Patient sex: M
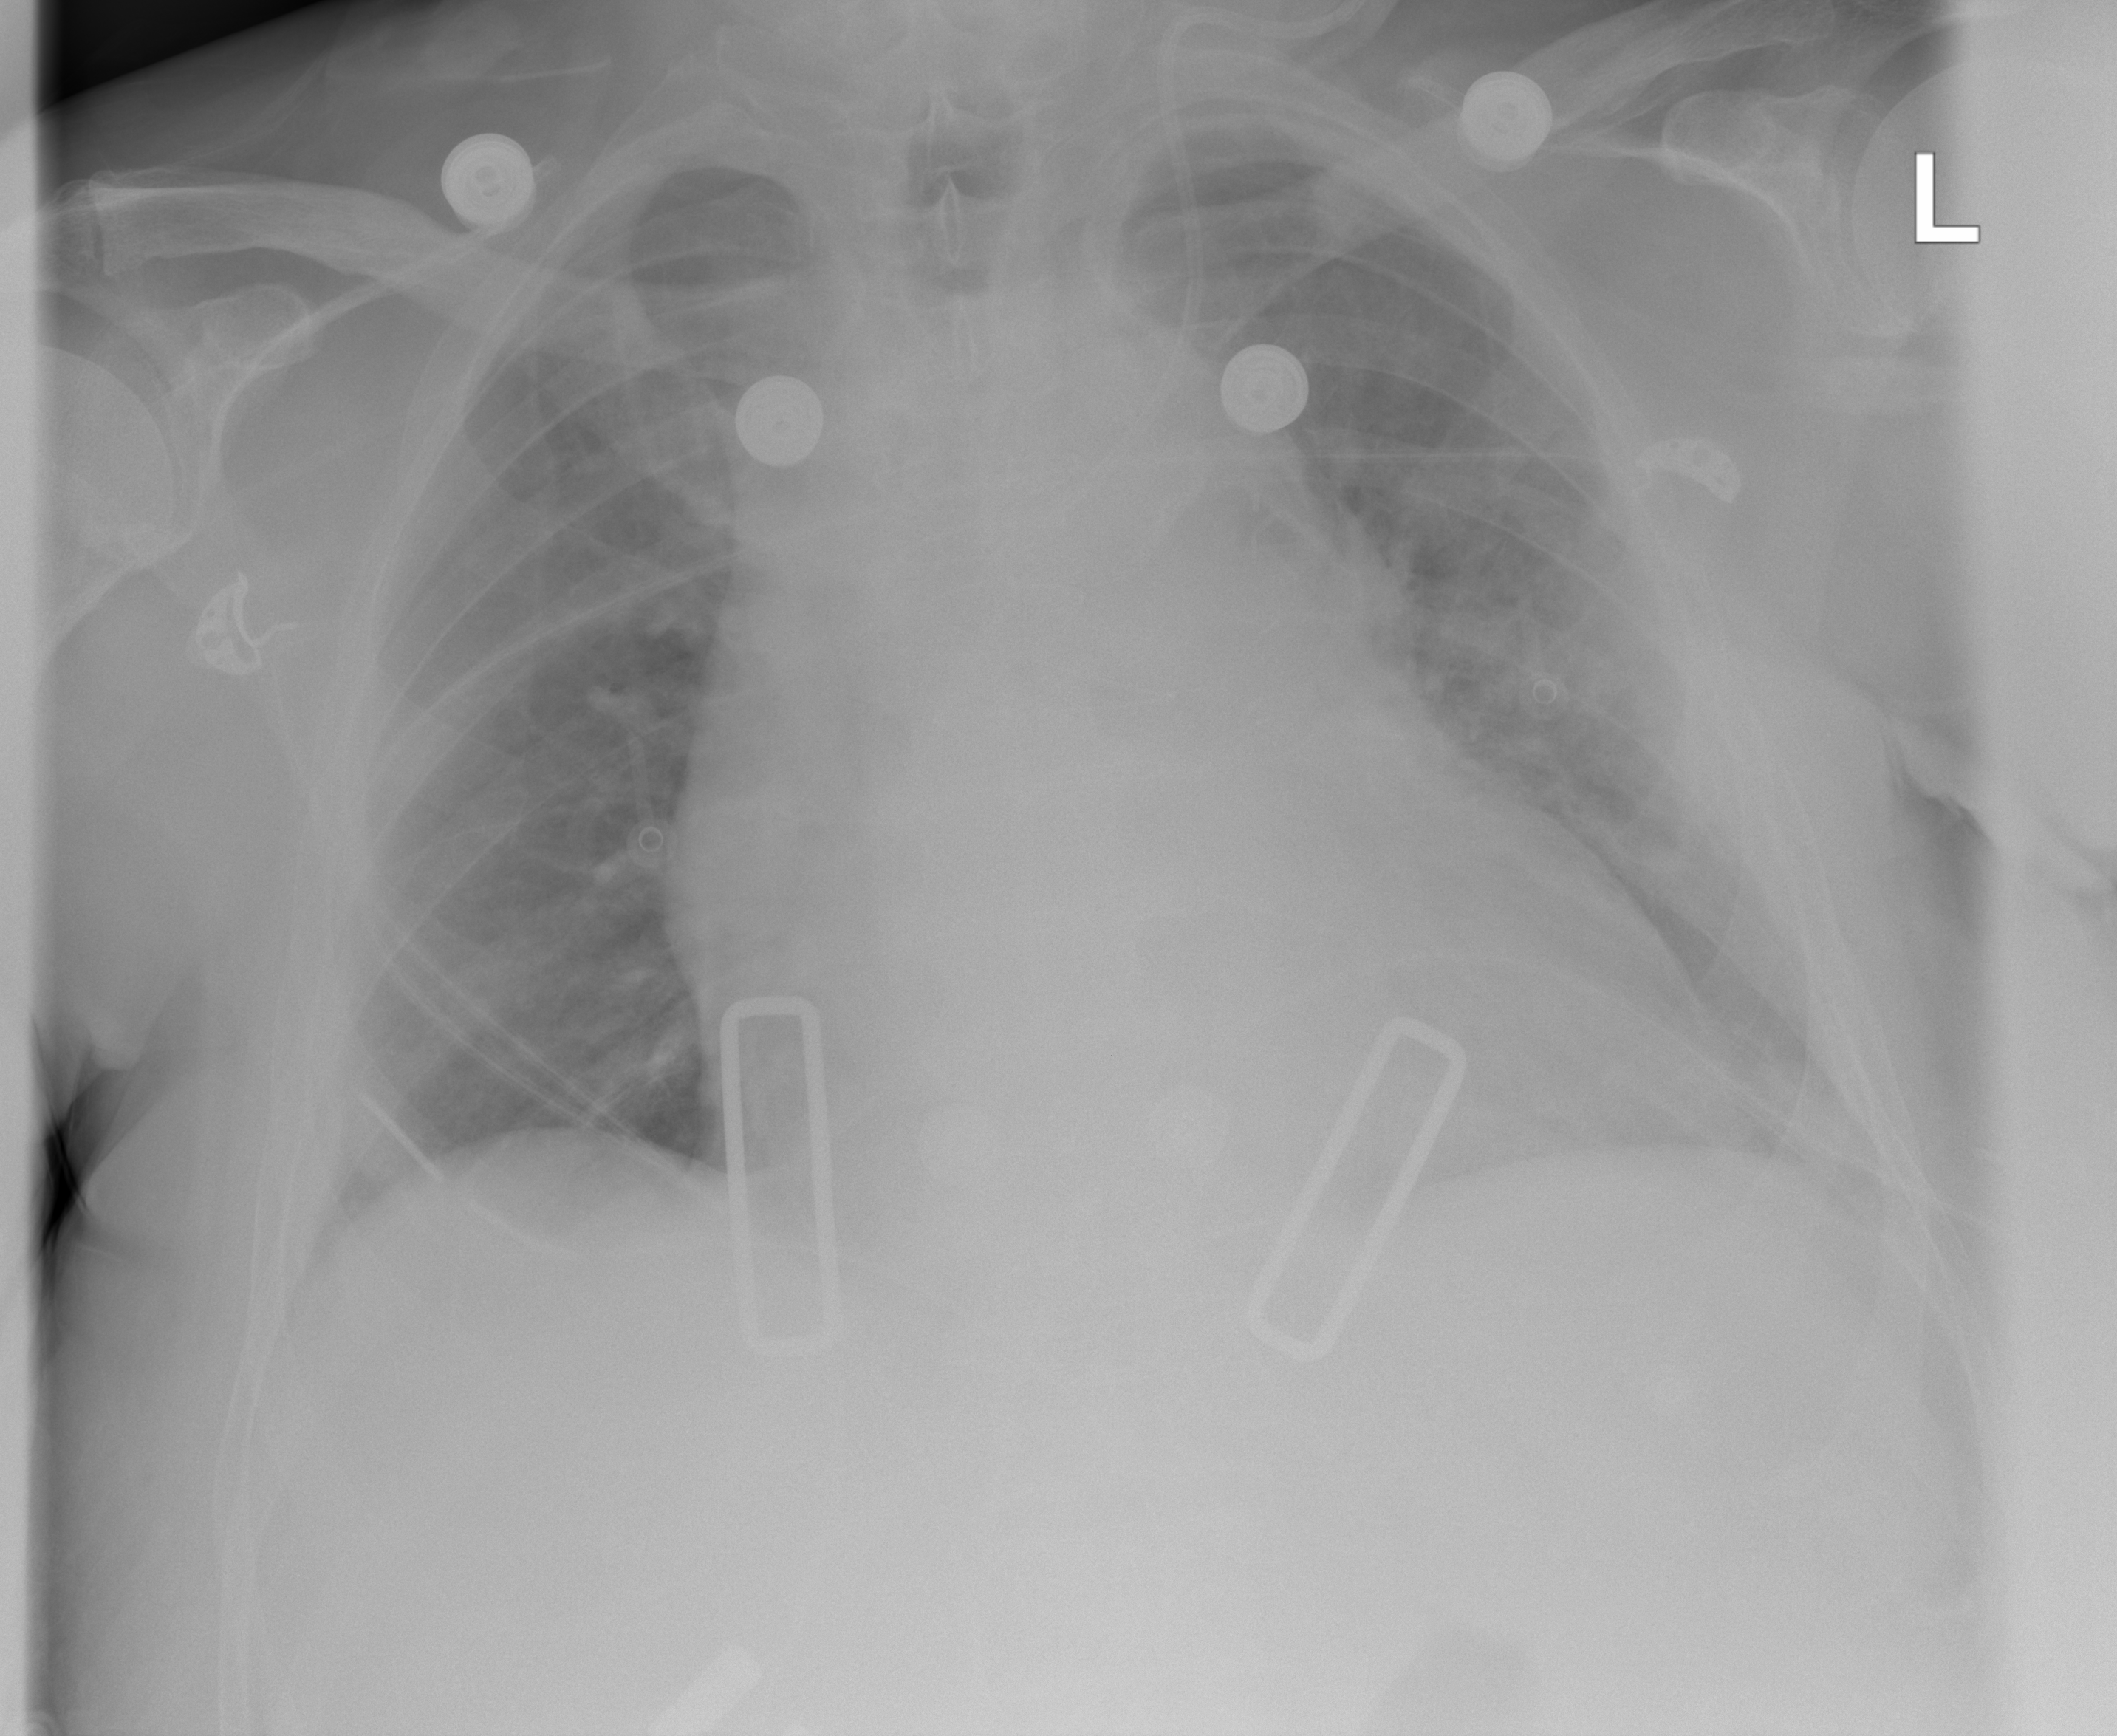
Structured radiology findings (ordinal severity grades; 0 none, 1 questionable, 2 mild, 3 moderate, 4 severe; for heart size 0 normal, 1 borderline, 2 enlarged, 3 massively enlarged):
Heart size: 3
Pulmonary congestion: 0
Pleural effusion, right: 0
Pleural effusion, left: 2
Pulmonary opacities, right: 0
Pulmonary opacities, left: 0
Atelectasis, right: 0
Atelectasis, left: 3